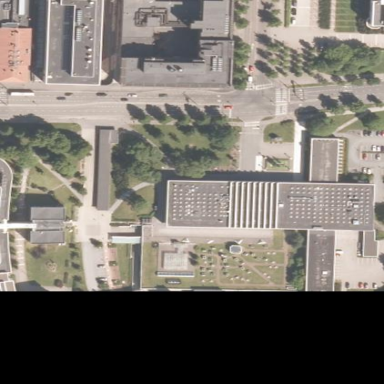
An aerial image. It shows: University.